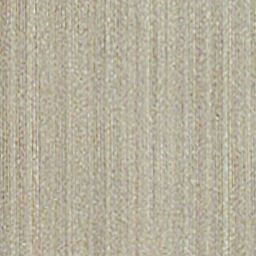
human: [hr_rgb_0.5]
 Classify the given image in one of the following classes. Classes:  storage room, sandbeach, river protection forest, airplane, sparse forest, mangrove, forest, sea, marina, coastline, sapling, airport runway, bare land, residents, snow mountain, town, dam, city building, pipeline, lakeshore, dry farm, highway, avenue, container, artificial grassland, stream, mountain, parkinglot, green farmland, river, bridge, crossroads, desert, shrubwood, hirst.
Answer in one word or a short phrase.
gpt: dry farm